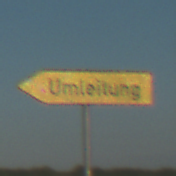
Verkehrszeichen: UmleitungswegweiserLinksweisend
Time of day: SunriseSunset
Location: Outdoor (Beach)
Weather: Clear
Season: NotSpecified
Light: Natural